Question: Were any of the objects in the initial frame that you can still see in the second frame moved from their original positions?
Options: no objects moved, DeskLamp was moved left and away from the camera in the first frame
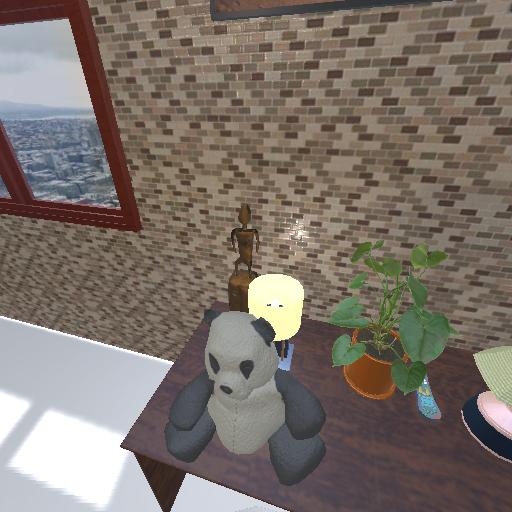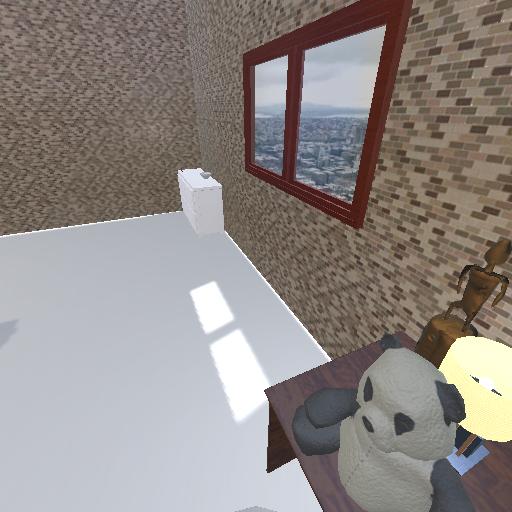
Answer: no objects moved